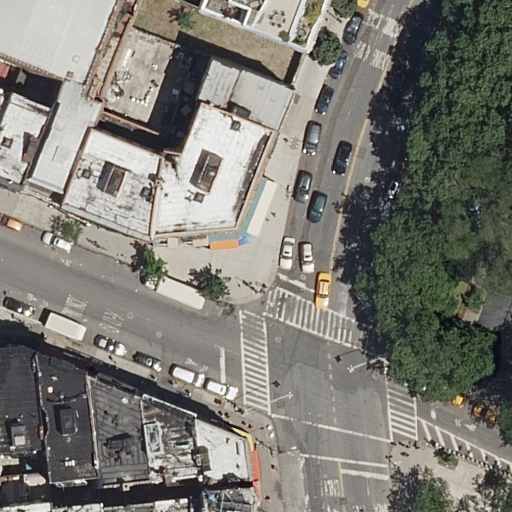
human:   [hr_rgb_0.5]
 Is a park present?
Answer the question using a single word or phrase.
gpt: yes

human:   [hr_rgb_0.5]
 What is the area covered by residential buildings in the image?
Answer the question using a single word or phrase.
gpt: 2141m2

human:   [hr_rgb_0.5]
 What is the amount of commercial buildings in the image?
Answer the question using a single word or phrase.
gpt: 0

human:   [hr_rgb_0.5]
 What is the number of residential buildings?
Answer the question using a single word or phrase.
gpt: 18

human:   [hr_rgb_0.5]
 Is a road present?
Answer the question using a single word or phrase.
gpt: yes

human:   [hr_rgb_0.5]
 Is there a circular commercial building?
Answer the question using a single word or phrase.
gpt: no

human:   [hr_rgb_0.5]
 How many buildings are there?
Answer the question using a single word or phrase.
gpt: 18

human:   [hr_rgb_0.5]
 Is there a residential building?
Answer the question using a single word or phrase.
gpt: yes

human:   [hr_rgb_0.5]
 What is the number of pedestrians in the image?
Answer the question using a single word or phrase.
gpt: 1

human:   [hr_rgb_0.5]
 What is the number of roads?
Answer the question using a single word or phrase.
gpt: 7

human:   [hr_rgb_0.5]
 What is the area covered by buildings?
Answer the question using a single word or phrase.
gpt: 2141m2

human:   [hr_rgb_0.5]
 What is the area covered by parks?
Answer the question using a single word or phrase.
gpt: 9466m2

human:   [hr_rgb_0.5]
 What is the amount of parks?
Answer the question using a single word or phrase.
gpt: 2

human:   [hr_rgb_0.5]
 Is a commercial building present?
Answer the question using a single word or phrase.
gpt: no

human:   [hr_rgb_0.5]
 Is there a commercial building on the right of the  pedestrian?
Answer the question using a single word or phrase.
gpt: no

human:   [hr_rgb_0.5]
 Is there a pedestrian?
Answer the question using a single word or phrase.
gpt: yes

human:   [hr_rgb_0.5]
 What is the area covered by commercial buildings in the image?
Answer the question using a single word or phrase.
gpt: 0m2

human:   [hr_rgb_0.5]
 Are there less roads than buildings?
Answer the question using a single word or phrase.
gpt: yes

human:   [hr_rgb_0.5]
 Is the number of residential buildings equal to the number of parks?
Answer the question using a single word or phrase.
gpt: no

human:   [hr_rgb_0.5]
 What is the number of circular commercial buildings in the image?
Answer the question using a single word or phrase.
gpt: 0

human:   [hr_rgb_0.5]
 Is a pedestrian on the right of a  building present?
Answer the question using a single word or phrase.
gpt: no

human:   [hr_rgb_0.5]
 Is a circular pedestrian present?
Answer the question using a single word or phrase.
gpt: no

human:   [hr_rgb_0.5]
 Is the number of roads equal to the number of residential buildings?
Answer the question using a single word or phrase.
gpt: no

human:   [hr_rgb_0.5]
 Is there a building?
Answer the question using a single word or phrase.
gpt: yes

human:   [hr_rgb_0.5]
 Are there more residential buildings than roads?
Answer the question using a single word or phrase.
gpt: yes

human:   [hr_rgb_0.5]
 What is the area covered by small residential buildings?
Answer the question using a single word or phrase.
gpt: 277m2

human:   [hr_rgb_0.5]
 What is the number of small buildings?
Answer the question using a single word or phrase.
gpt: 9

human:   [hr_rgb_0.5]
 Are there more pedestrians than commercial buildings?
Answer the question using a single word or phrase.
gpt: yes

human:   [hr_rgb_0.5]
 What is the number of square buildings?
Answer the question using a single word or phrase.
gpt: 0

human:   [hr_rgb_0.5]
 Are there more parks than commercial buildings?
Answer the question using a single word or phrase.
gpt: yes

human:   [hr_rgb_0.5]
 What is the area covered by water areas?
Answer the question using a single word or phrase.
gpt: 0m2

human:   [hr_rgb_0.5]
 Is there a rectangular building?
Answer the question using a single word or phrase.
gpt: yes

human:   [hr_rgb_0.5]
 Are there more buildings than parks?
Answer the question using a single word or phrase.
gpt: yes

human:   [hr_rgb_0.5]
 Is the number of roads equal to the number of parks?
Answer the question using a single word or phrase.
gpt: no

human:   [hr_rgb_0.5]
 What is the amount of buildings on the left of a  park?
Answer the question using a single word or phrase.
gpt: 18

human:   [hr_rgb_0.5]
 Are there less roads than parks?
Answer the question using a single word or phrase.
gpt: no

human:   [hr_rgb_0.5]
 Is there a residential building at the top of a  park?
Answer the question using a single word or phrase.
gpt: yes

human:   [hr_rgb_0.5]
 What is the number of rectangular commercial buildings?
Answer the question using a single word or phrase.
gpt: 0

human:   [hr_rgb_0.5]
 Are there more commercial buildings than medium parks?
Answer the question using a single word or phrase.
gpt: no

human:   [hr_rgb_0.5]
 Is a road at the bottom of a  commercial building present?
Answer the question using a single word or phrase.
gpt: no

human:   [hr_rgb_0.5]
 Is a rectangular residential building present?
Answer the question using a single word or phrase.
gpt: yes

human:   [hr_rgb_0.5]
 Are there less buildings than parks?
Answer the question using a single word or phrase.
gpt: no

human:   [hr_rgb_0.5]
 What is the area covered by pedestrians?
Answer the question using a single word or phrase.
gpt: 405m2

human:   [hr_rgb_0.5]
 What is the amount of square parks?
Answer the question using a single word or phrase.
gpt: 0

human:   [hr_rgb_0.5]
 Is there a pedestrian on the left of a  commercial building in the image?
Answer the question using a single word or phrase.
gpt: no

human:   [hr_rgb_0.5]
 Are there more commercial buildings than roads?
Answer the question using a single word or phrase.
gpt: no

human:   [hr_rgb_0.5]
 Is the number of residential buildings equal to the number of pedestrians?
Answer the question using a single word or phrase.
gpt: no

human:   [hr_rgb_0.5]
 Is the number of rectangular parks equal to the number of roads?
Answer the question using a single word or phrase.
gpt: no

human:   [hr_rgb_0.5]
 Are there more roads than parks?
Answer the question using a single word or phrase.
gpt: yes

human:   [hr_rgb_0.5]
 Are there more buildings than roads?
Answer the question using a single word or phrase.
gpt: yes

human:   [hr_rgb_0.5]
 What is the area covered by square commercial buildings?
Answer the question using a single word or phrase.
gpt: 0m2

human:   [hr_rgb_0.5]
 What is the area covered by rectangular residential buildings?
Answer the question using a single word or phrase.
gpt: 1498m2

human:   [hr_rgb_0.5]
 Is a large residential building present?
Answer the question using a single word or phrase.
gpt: no

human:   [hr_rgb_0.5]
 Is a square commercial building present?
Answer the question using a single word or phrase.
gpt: no

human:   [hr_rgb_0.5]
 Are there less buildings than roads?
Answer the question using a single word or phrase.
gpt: no

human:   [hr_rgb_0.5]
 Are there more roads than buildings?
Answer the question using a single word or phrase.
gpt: no

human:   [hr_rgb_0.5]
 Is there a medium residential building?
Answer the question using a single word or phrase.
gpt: yes

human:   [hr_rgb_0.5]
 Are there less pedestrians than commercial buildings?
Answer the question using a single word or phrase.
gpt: no

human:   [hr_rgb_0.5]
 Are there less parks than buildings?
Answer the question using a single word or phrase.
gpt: yes

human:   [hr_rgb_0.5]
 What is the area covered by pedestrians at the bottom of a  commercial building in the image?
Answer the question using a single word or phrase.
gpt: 0m2

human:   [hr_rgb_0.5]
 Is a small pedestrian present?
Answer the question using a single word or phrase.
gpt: no

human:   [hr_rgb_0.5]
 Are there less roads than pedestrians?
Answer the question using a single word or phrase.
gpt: no

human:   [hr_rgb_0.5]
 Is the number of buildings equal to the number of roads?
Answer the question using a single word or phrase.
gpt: no

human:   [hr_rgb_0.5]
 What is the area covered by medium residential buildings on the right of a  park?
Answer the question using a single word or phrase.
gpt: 0m2